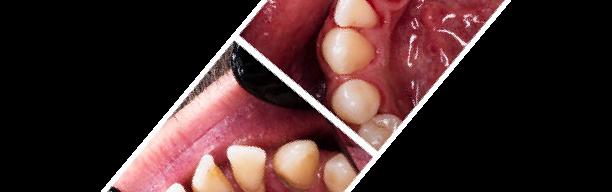
Condition: Calculus